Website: walmart
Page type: billing-address
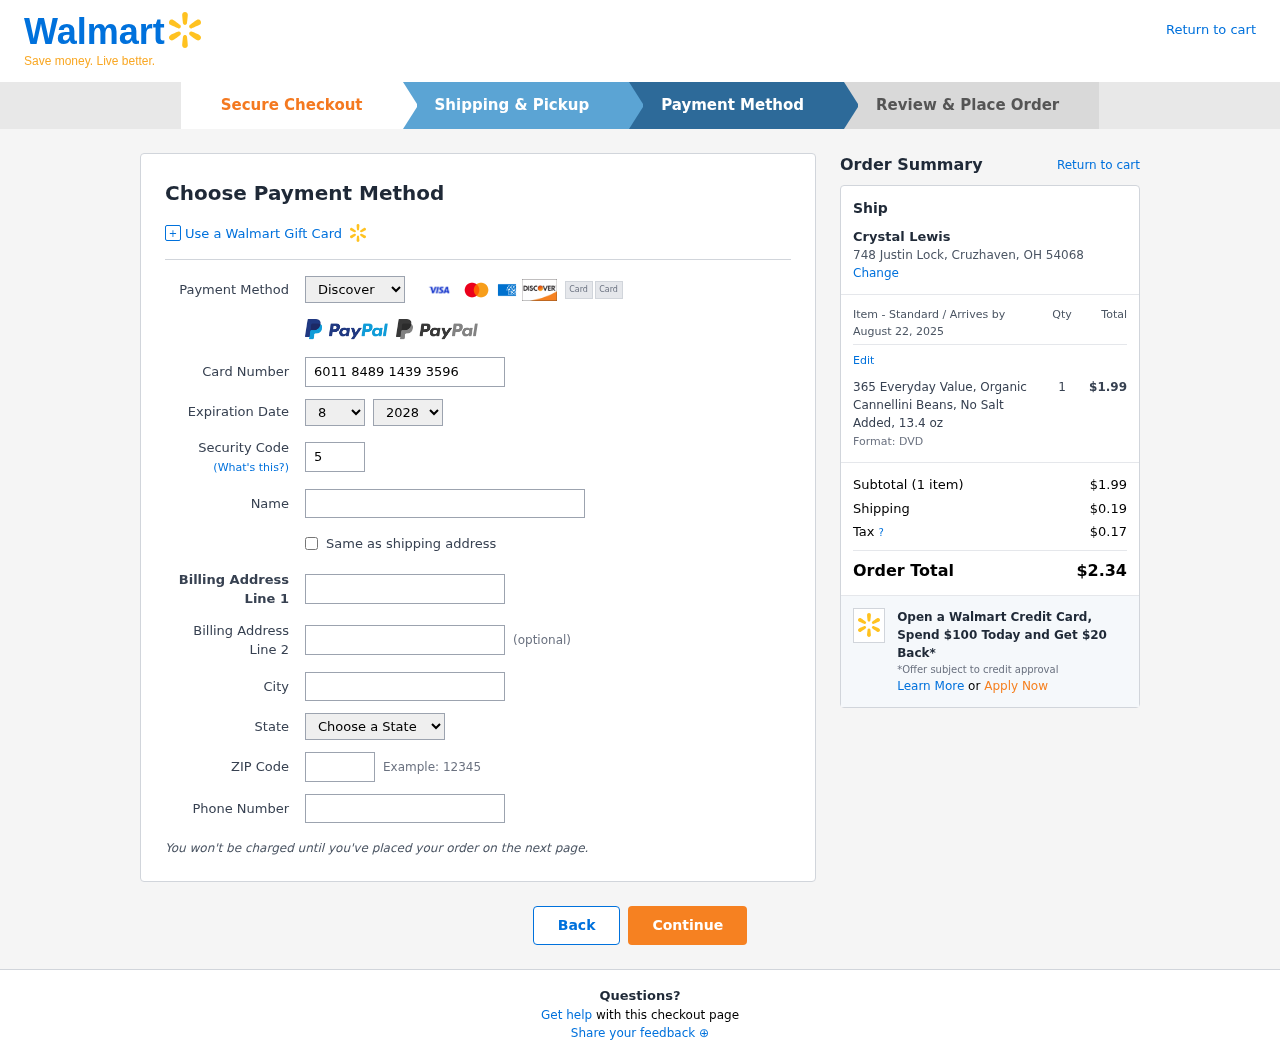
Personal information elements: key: PII_CARD_CVV
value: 548
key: PII_CARD_EXPIRY_MONTH
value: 08
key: PII_CARD_EXPIRY_YEAR
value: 28
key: PII_CARD_NUMBER
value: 6011 8489 1439 3596
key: PII_CARD_TYPE
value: Discover
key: PII_CITY
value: Cruzhaven
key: PII_CITY_STATE_ZIP
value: Cruzhaven, OH 54068
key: PII_FULLNAME
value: Crystal Lewis
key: PII_PHONE
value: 7334713135
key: PII_POSTCODE
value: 54068
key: PII_STATE
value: Ohio
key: PII_STREET
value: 748 Justin Lock
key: PII_STREET2
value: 999 Cindy Dam Suite 727
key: PII_FULLNAME2
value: Crystal Lewis
Product elements: key: PRODUCT1_NAME
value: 365 Everyday Value, Organic Cannellini Beans, No Salt Added, 13.4 oz
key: PRODUCT1_PRICE
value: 1.99
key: PRODUCT1_QUANTITY
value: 1
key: PRODUCT1_DESC
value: Format: DVD
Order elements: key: ORDER_DELIVERY_DATE
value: August 22, 2025
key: ORDER_NUM_ITEMS
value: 1
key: ORDER_SUBTOTAL
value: $1.99
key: ORDER_SHIPPING_COST
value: $0.19
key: ORDER_TAX
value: $0.17
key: ORDER_TOTAL
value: $2.34